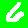
Digit: 6